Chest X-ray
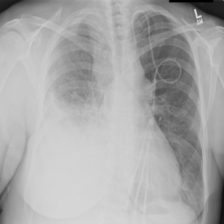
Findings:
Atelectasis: negative
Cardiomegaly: negative
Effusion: positive
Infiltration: negative
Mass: negative
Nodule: positive
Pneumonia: negative
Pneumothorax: negative
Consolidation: negative
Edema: positive
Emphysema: negative
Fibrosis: negative
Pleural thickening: negative
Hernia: negative